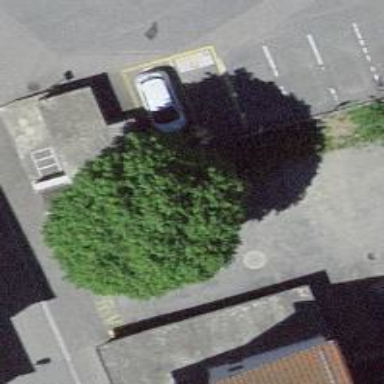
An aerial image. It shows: Car sharing facility.